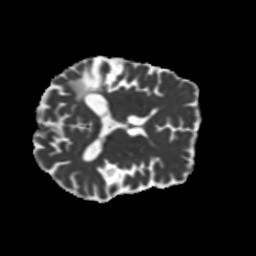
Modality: MD
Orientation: axial
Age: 54
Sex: male
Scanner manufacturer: siemens
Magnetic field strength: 3 T
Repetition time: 5.25 s
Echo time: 0.08 s